Question:
This one has me thrown and I'm wondering if anyone can help. I am trying to display a shadow on my selected UITableViewCell and it works fine on the Simulator but not on my iPad 3rd Gen running iOS 7.0.4
I have a subclassed UITableViewCell which is alloc/initting a subclassed UIView as its selectedBackground. All works fine other than it not displaying on the Device.
In my subclassed UITableViewCell...
'''
- (void)awakeFromNib
{
self.selectedBackgroundView = [[OTHD_CellSelectedView alloc] initWithFrame:self.bounds];
}
'''
And in my OTHD_CellSelectedView...
'''
- (id)initWithFrame:(CGRect)frame
{
self = [super initWithFrame:frame];
if (self) {
[self createLayer];
}
return self;
}
- (void) createLayer
{
CALayer *the_layer = [CALayer layer];
[self.layer insertSublayer:the_layer atIndex:0];
the_layer.frame = self.bounds;
the_layer.backgroundColor = [[UIColor whiteColor] CGColor];
the_layer.shadowColor = [UIColor blackColor].CGColor;
the_layer.shadowOffset = CGSizeMake(0, 0);
the_layer.shadowRadius = 10.0;
the_layer.shadowOpacity = 0.7;
}
'''
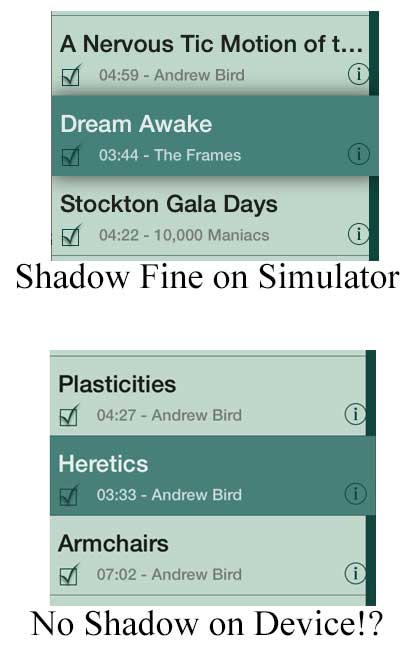
Answer: I think you should bringToFront the cell in Table I have tried this and it is working for me... I hope this will help you:
'''
- (NSInteger)tableView:(UITableView *)tableView numberOfRowsInSection:(NSInteger)section
{
return 10;
}
- (UITableViewCell *)tableView:(UITableView *)tableView cellForRowAtIndexPath:(NSIndexPath *)indexPath
{
UITableViewCell *cell = [tableView dequeueReusableCellWithIdentifier:@"Cell"];
if (!cell)
{
cell = [[UITableViewCell alloc] initWithStyle:(UITableViewCellStyleDefault) reuseIdentifier:@"Cell"];
}
if (indexPath.row == selected)
{
cell.layer.backgroundColor = [[UIColor whiteColor] CGColor];
cell.layer.shadowColor = [UIColor blackColor].CGColor;
cell.layer.shadowOffset = CGSizeMake(0, 0);
cell.layer.shadowRadius = 10.0;
cell.layer.shadowOpacity = 0.7;
[cell.superview bringSubviewToFront:cell];
}
else
{
cell.layer.shadowOpacity = 0;
}
return cell;
}
- (void)tableView:(UITableView *)tableView didSelectRowAtIndexPath:(NSIndexPath *)indexPath
{
selected = indexPath.row;
[tableView reloadData];
[tableView reloadRowsAtIndexPaths:[NSArray arrayWithObject:indexPath] withRowAnimation:(UITableViewRowAnimationNone)];
}
'''